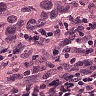
Metastatic tissue present: yes